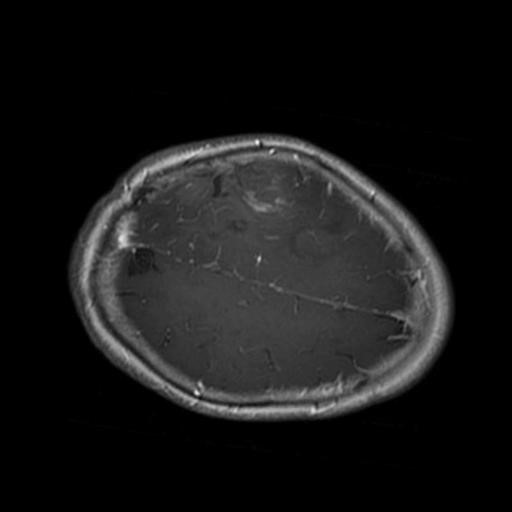
Label: brain_glioma